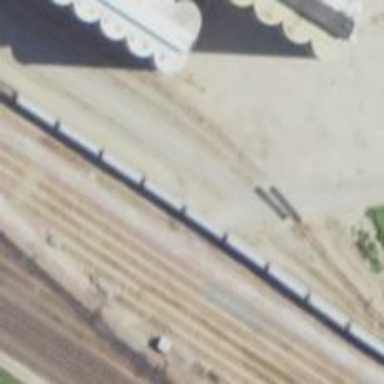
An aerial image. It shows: Railway yard in service.